Question: I'm using <URL>. In this example, I've chosen the response to be '14.0', but the callback receives '14' instead:
'''
$.mockjax({
url: "/test",
contentType: "text/json",
responseText: "14.0"
});
$.ajax({
url: "/test",
datatype: "json"
}).done(function(data) {
alert(data);
});
'''
Why is it that the received data is different from what I specify to 'responseText'? See <URL> for a working example; a popup dialog will show the string received by the callback, should be '14'.
This is the popup I get when running the fiddle, demonstrating the altered response from mockjax.

Also fixed the fiddle.
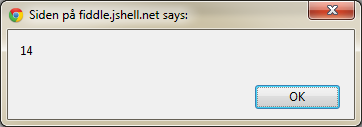
Answer: If you change two small things the above snippet will work as you expect.
In the above code snippet the contentType mentioned in $.mockjax is "text/json". In that case the responseText needs to be an 'object' that represents the JSON. <URL>
'''
$.mockjax({
url: "/test",
contentType: "text/json",
responseText: { number: 14.0 }
});
'''
Also, in the $.ajax call the 'datatype' key should be 'dataType' <URL>
'''
$.ajax({
url: "/test",
dataType: "json"
}).done(function(data) {
console.log(data);
});
'''
I've made the changes in the following jsFiddle <URL>
I hope that helps you past the issue.